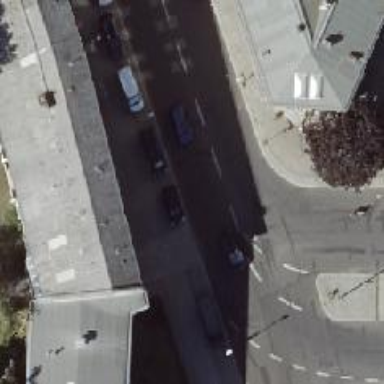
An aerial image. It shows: Tertiary road with asphalt surface. There is separate sidewalk along the road.